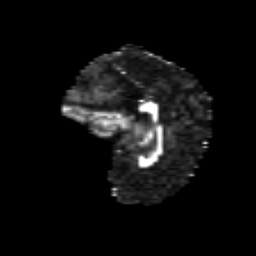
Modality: FA
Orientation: sagittal
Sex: female
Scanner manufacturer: siemens
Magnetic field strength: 3 T
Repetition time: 5 s
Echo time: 0.071 s